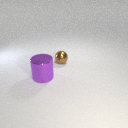
large purple metal cylinder in front of small brown metal sphere